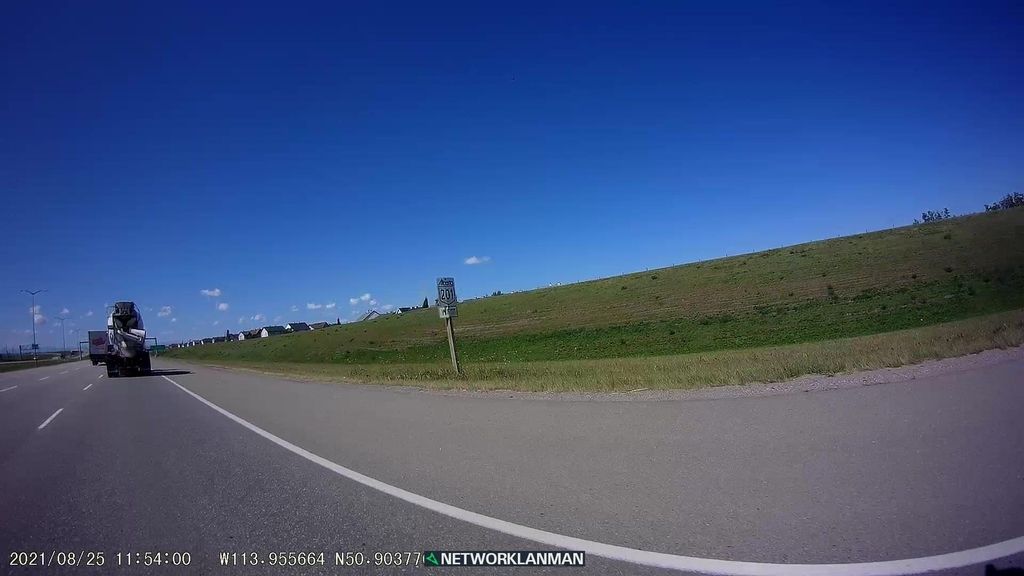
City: calgary